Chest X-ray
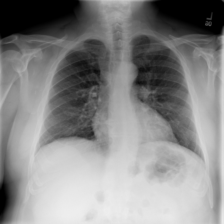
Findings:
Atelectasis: negative
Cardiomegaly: negative
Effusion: negative
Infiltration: negative
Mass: negative
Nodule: negative
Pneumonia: negative
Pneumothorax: negative
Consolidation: negative
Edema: negative
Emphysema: negative
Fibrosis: negative
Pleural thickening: negative
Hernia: negative